Interaction volume radius: 10 \u00c5
Interaction volume height: 20 \u00c5
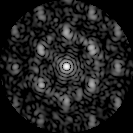
Disorder parameter: 0.5709